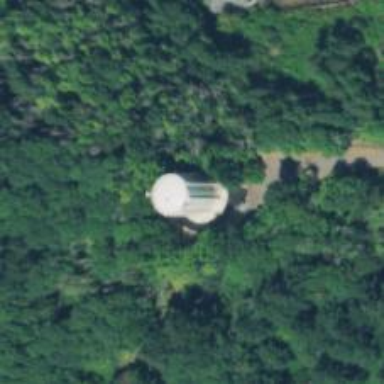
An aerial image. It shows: Water tower that is man-made.